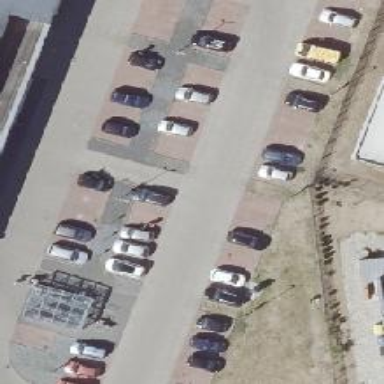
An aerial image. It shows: Parking aisle designated as service road.